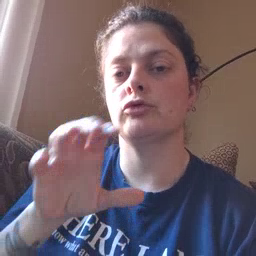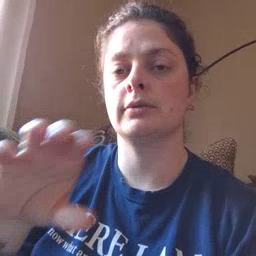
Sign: chocolate